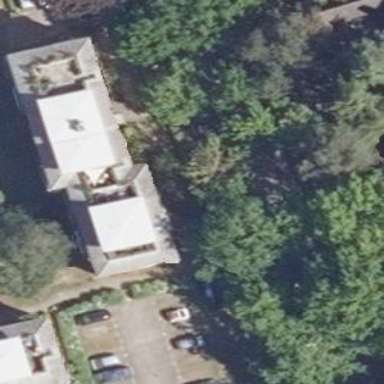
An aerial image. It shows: Hipped-roof building with apartments.